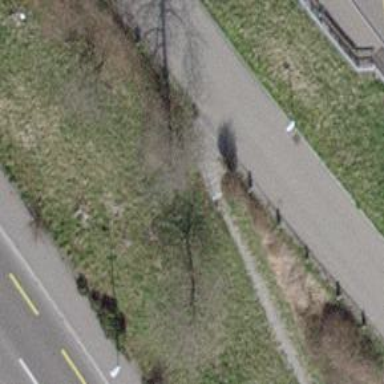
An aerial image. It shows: Set of steps on the road.